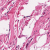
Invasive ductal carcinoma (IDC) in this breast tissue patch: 0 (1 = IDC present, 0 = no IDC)